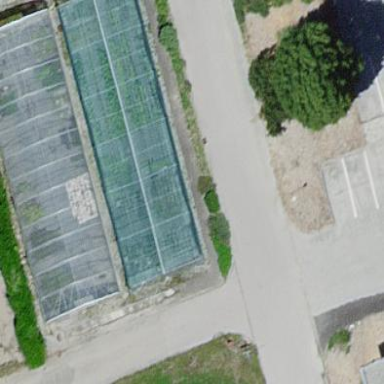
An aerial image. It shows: Greenhouse used for horticulture.